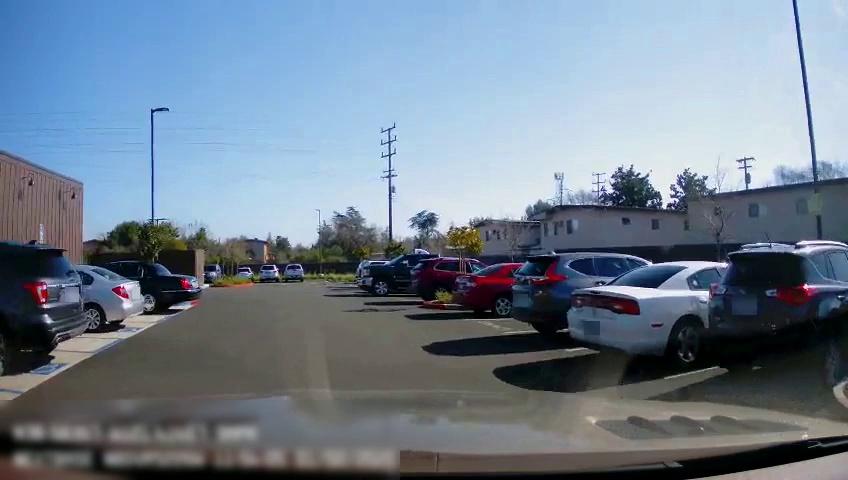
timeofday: Day
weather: Sunny
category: Drivable Space
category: Vehicles | SUV
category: Vehicles | SUV
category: Vehicles | Car
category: Vehicles | Car
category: Vehicles | Car
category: Vehicles | SUV
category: Vehicles | Car
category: Vehicles | SUV
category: Vehicles | Truck
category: Vehicles | SUV
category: Vehicles | Truck
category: Vehicles | SUV
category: Vehicles | Car
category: Vehicles | SUV